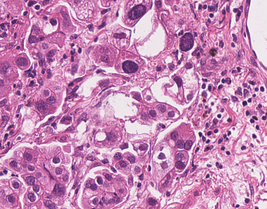
Tumor epithelial tissue: yes
Tumor-associated stroma tissue: yes
Normal tissue: no